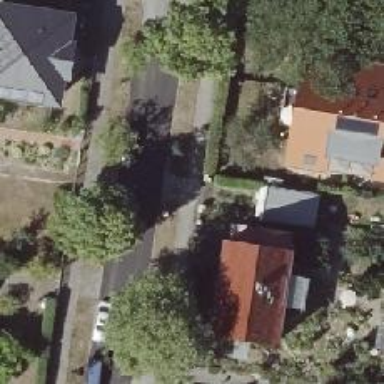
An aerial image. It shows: Sidewalk.